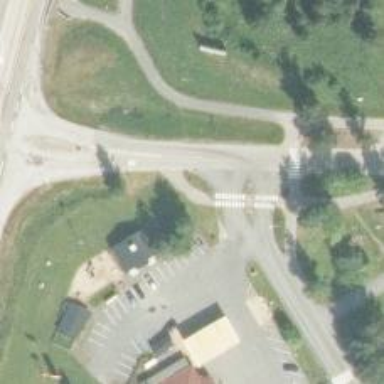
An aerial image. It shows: Asphalt cycleway.